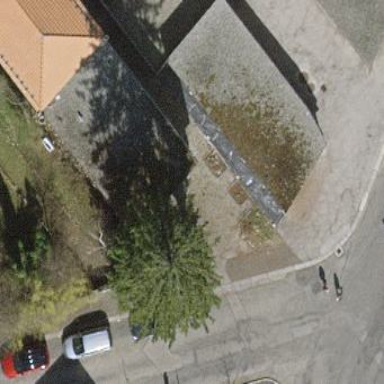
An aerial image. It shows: Building part with flat roof.